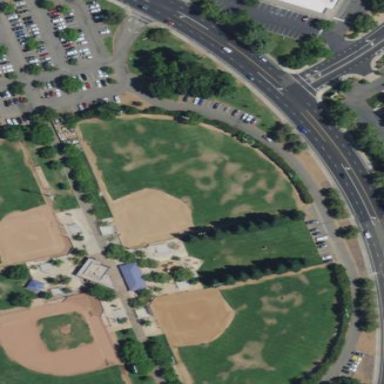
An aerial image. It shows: Softball pitch for leisure sports.